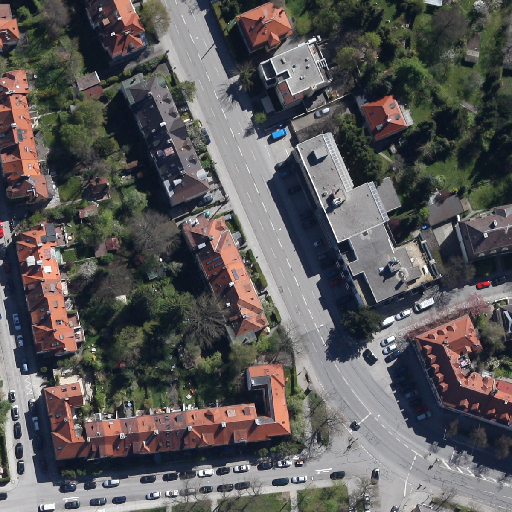
Referring expression: impervious surface